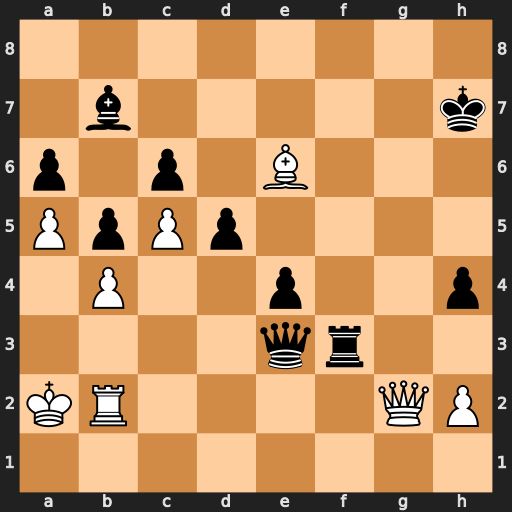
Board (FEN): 8/1b5k/p1p1B3/PpPp4/1P2p2p/4qr2/KR4QP/8
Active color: w
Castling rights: -
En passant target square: -
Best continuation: Qg8+ Kh6 Qh8+ Kg6 Rg2+